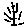
Label: line